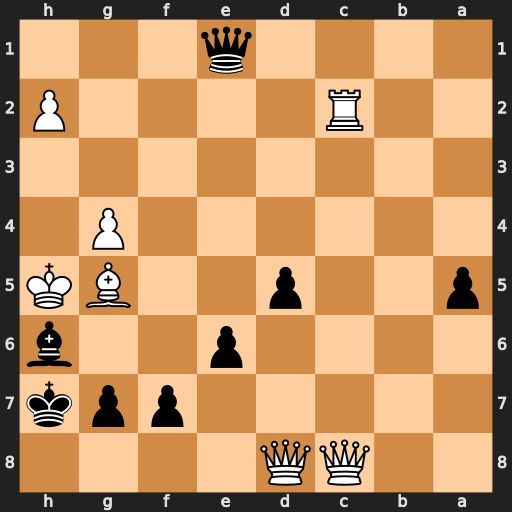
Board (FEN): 2QQ4/5ppk/4p2b/p2p2BK/6P1/8/2R4P/4q3
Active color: b
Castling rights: -
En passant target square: -
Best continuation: g6#